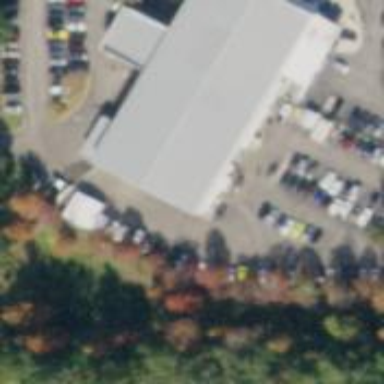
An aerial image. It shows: Commercial building.